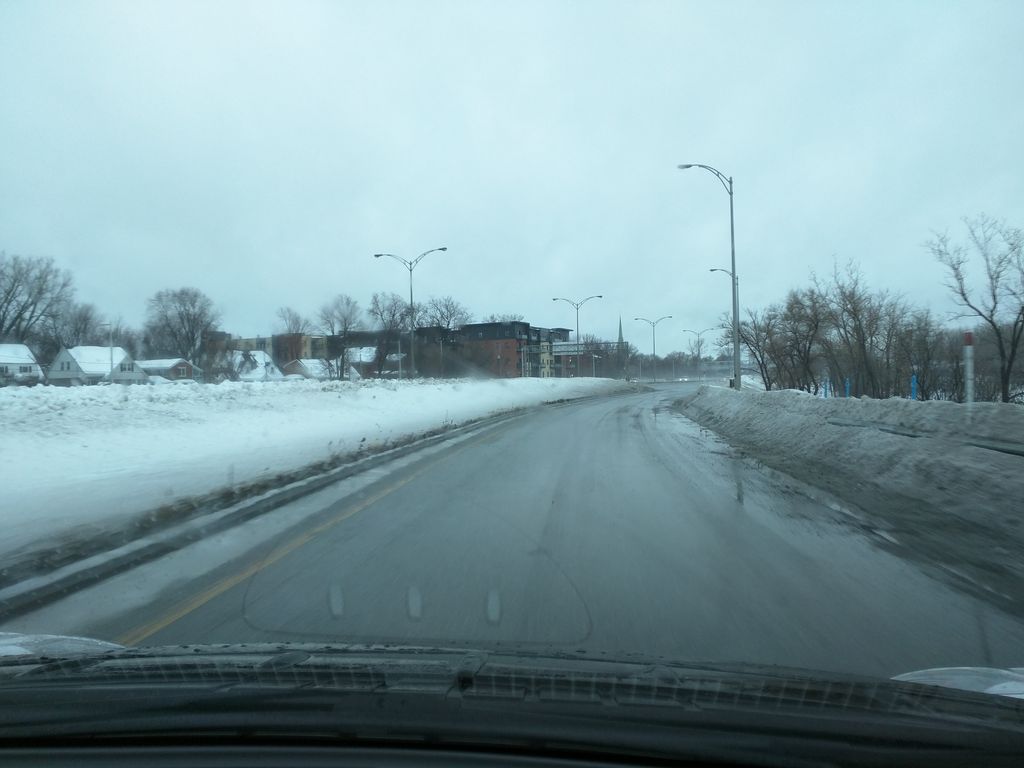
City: montreal